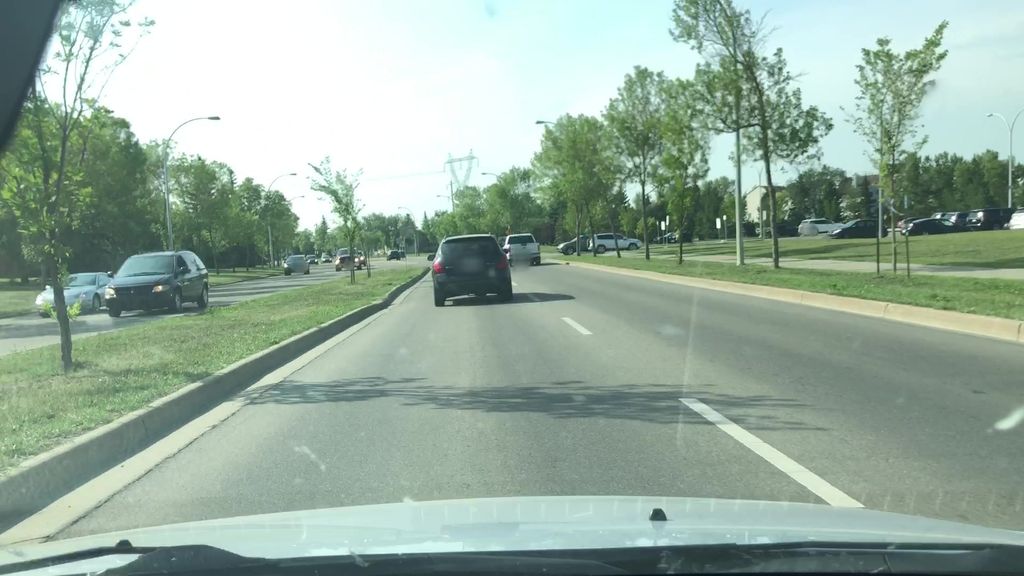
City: edmonton